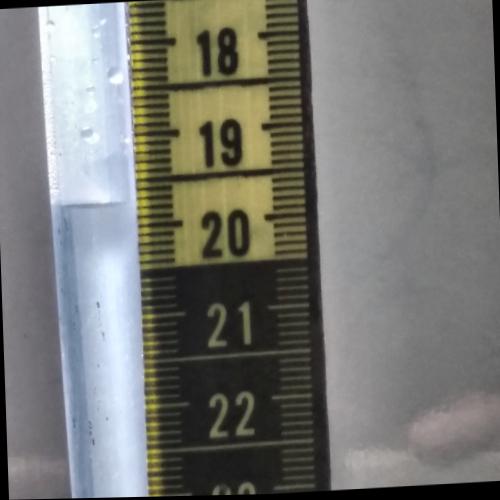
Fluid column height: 19.7 cm